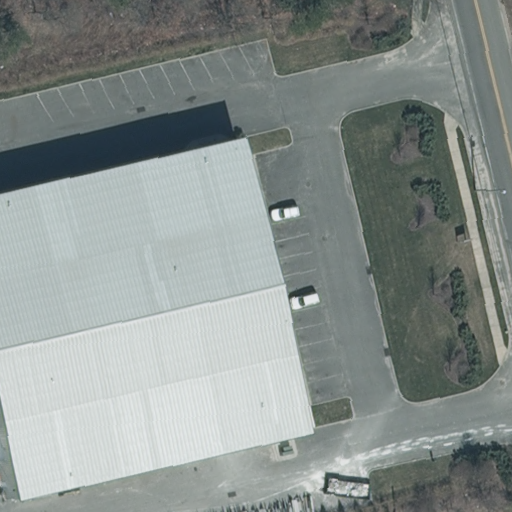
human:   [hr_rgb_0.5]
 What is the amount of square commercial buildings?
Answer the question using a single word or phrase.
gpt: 0

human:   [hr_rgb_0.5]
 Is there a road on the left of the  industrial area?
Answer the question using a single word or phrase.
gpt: no

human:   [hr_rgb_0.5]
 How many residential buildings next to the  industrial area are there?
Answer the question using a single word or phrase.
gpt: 0

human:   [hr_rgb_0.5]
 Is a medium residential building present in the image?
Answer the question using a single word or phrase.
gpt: no

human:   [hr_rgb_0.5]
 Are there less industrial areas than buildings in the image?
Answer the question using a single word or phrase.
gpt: no

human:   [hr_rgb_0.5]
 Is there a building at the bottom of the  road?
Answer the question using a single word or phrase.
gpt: yes

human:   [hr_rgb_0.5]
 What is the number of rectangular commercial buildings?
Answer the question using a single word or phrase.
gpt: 1

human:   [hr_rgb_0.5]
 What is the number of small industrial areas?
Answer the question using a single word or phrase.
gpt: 0

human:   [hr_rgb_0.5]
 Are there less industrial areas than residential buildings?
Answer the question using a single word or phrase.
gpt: no

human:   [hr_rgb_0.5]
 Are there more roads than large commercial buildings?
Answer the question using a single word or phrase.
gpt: no

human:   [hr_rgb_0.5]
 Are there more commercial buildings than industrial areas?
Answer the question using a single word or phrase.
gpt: no

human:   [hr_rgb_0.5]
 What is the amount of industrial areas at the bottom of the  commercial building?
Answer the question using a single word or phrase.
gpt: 0

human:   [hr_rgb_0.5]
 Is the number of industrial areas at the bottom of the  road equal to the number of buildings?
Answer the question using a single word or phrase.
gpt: no

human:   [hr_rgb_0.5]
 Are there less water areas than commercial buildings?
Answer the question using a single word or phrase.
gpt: yes

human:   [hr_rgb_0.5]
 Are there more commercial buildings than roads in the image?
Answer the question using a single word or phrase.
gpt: no

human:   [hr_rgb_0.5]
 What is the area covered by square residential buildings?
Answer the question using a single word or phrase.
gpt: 0m2

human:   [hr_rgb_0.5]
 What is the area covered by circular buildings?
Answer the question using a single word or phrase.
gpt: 0m2

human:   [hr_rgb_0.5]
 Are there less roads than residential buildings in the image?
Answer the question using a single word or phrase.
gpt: no

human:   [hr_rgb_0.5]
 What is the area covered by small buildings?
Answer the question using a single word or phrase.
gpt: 0m2

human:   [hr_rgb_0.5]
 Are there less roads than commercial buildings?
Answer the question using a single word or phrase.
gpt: no

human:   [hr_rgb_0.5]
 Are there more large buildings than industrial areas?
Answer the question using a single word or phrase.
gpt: no

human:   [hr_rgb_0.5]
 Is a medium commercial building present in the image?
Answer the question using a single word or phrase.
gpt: no

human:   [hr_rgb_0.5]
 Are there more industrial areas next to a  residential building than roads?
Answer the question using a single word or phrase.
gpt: no

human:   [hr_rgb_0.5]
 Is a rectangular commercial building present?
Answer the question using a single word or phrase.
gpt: yes

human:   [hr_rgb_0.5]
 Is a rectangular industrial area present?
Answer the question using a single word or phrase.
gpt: yes

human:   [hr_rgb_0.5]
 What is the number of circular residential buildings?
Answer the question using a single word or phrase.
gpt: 0

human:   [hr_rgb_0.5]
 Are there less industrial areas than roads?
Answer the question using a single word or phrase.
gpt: no

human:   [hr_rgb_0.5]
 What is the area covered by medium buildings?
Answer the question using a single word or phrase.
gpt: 0m2

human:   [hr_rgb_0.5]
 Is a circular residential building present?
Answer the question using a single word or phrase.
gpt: no

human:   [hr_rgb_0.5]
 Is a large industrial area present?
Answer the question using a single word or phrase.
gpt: yes

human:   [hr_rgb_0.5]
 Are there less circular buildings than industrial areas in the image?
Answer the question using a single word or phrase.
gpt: yes

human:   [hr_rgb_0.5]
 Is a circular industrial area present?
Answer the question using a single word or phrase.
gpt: no

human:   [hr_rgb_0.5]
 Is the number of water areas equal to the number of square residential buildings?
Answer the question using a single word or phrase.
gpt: yes

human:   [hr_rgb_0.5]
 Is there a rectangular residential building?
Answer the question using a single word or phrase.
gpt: no

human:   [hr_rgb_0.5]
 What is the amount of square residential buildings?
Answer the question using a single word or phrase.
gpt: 0

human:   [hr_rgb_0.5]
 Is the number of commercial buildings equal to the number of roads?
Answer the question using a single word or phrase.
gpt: yes